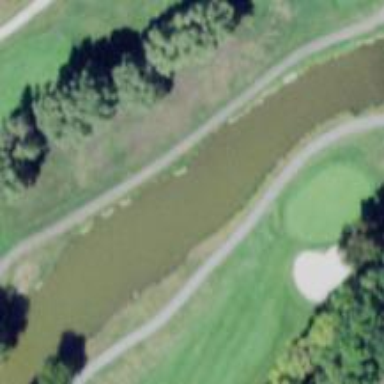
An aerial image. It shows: Asphalt path designated as golf cartpath.